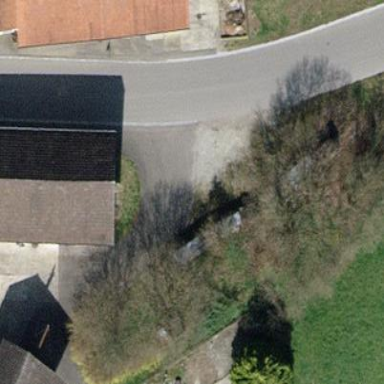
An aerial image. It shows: Gabled roof on farm auxiliary building.